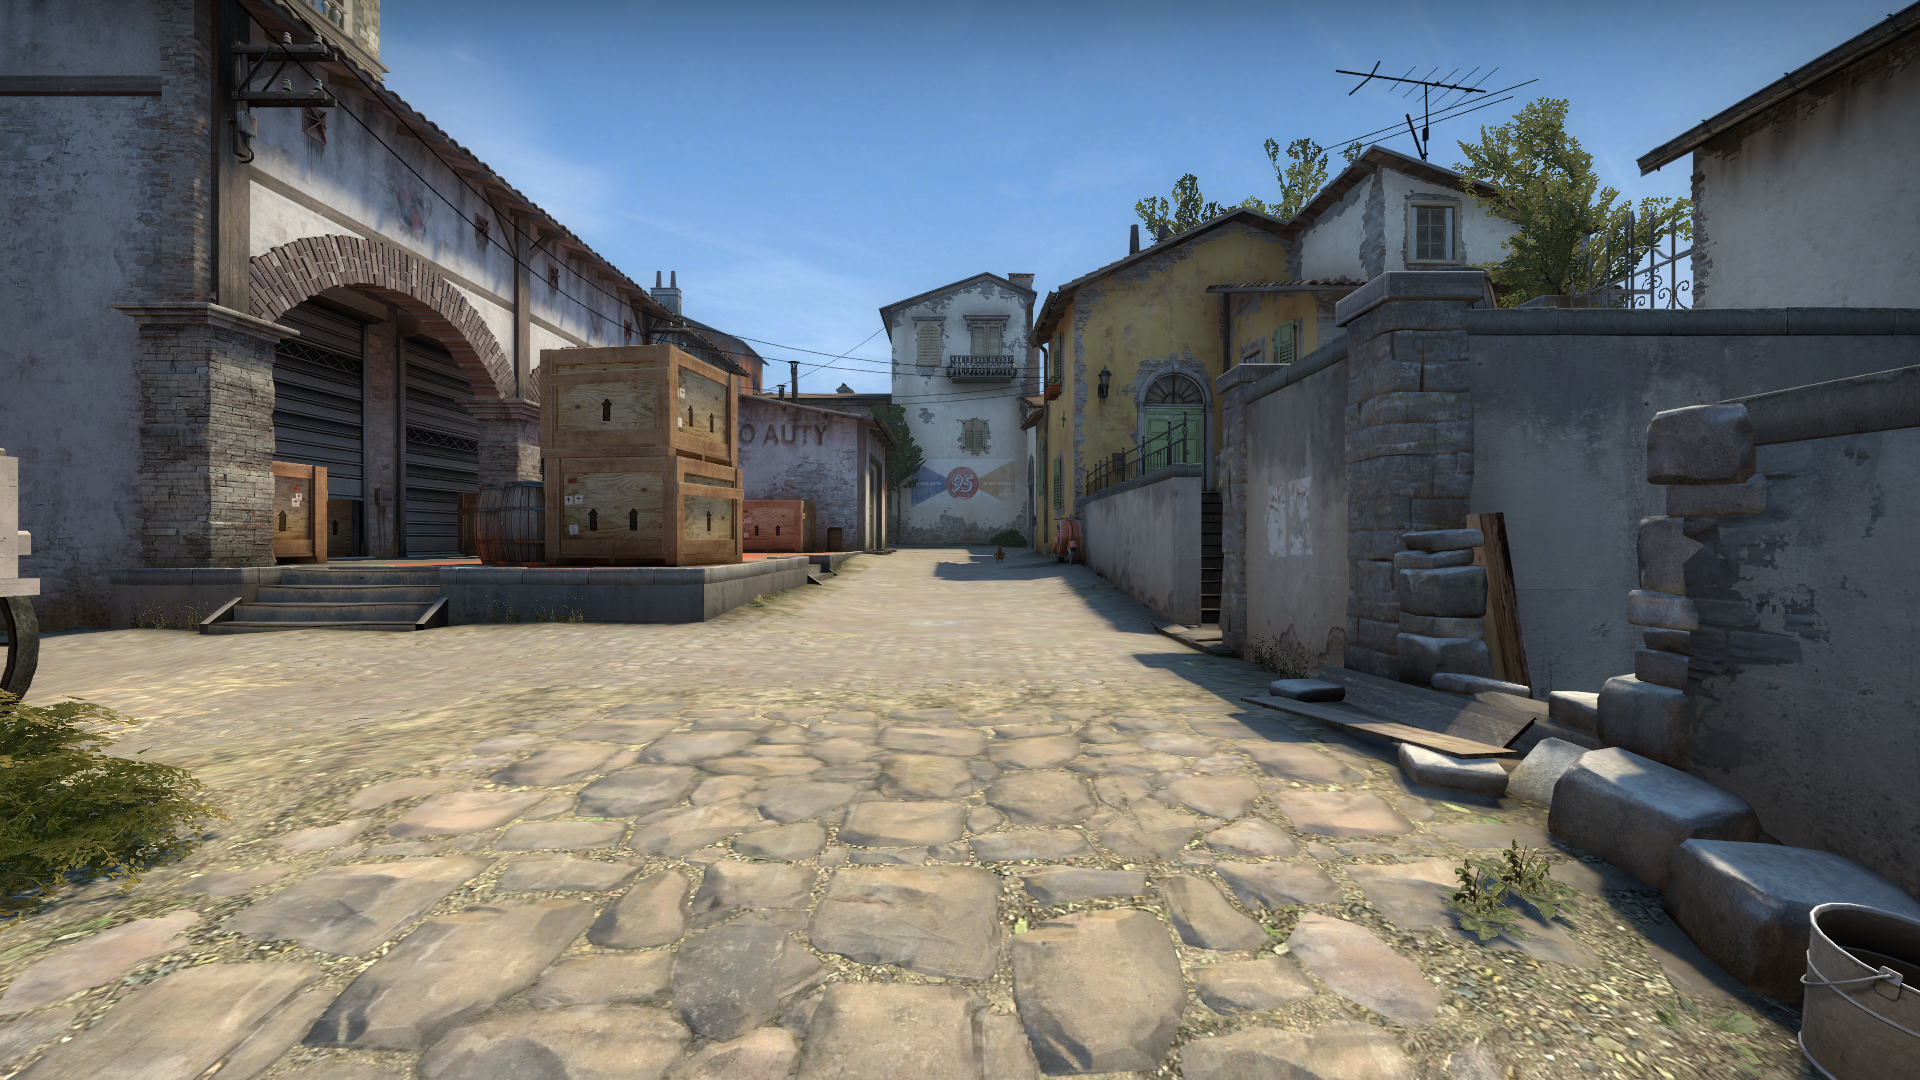
Map: de_inferno